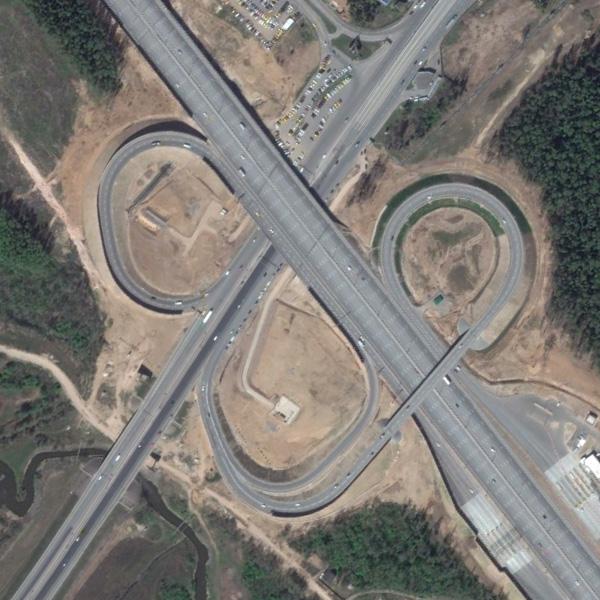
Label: Viaduct